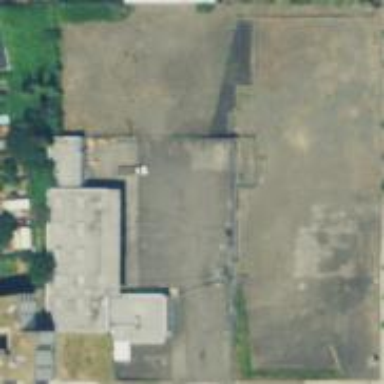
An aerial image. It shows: Brownfield site.